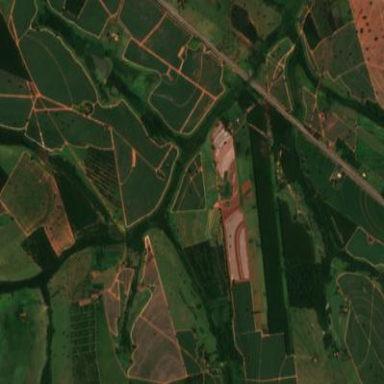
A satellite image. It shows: Farmland used to grow sugar cane crops.